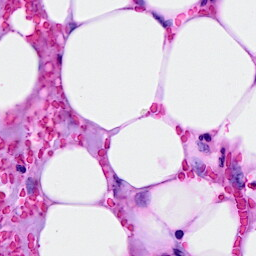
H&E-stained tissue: Breast